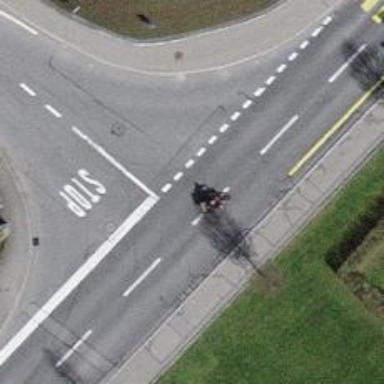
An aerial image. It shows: Road with stop sign.